The plot is a Hilbert-envelope spectrum of a rotating bearing's acceleration signal, annotated with the bearing's characteristic defect frequencies. What is the most likely bearing condition (normal, inner_race, outer_race, ball)?
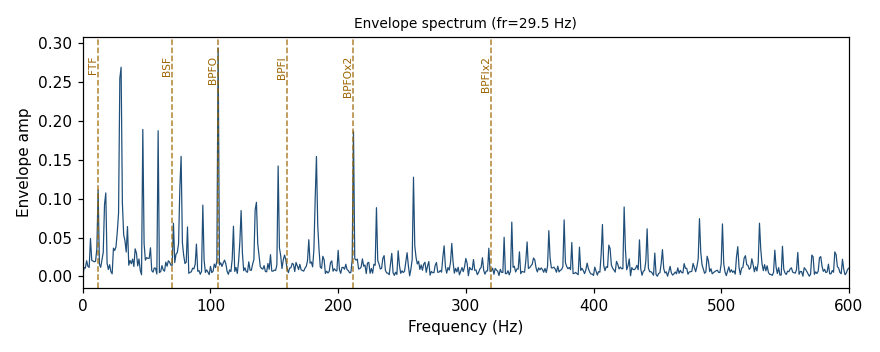
Answer: outer_race